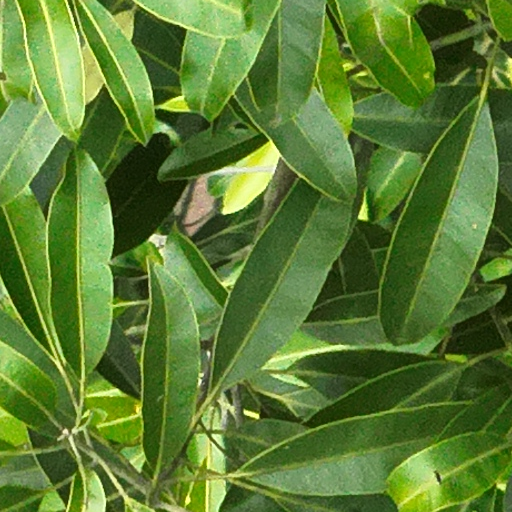
Species: Aspidosperma desmanthum
GBIF accepted scientific name: Aspidosperma desmanthum
Crown area (m\u00b2): 72.334